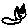
Label: cat